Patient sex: M
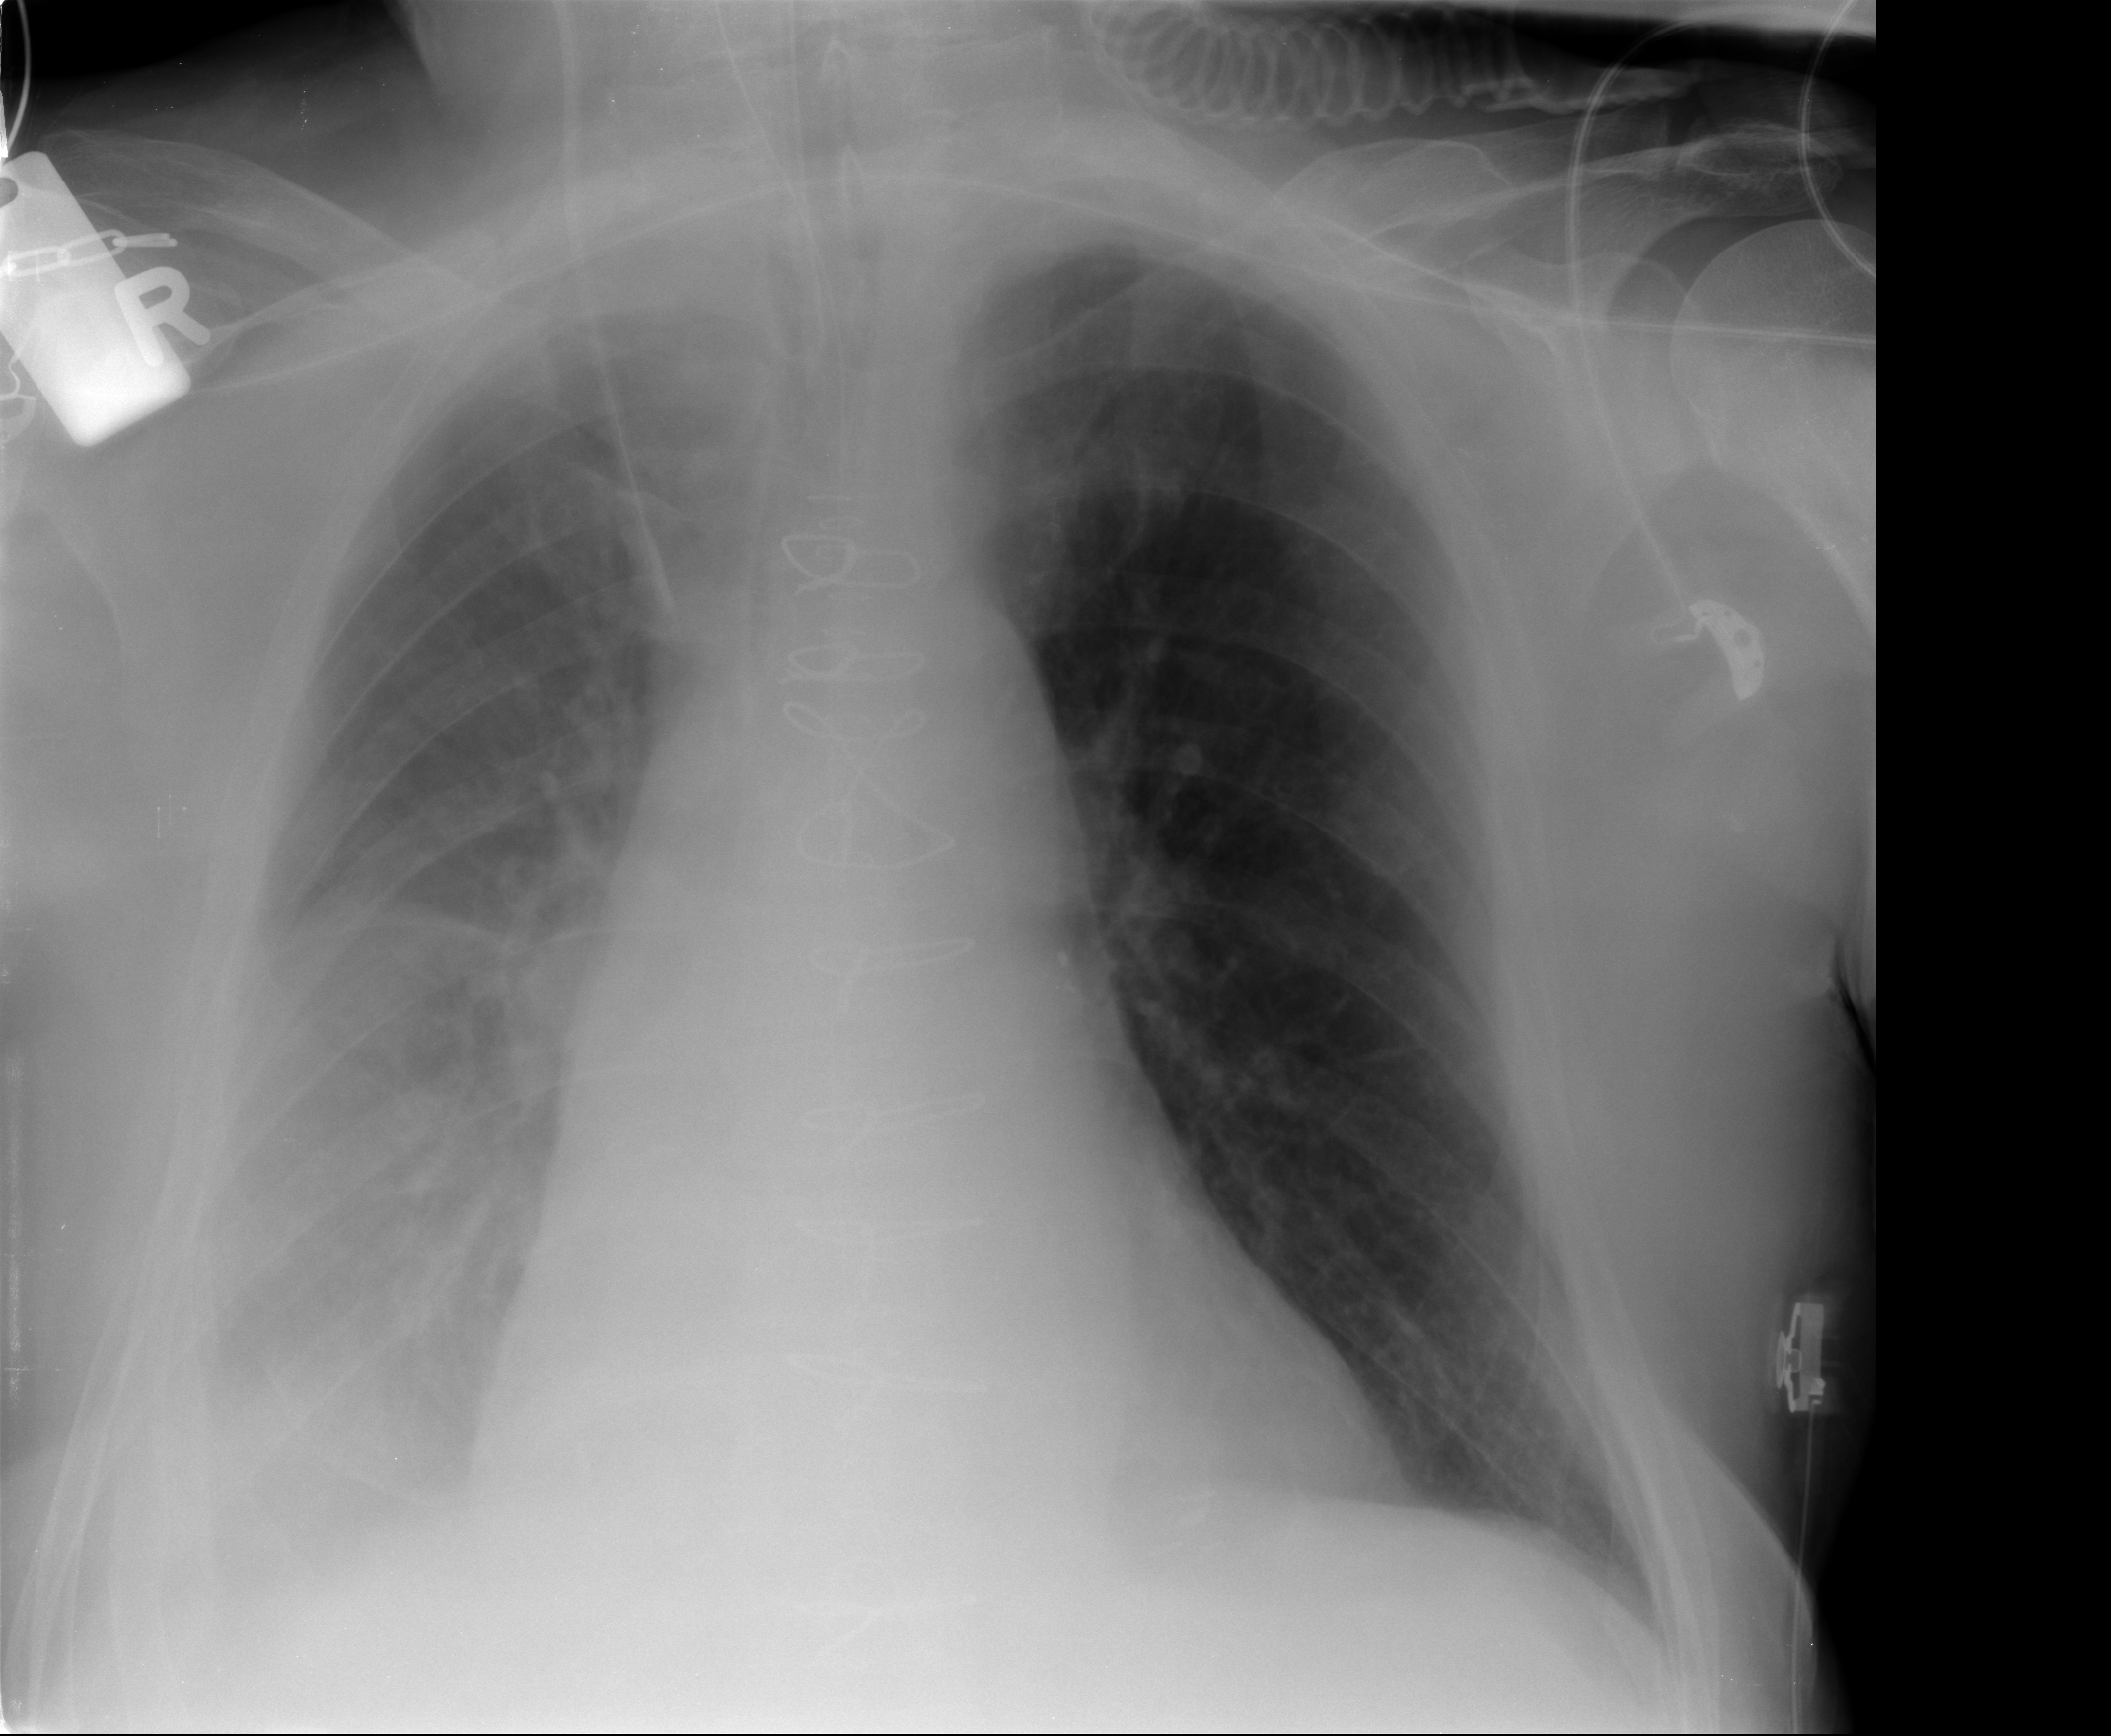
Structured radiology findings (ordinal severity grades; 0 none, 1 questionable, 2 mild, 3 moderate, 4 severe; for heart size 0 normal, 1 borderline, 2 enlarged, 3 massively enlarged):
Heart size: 1
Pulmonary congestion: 1
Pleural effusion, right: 2
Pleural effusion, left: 0
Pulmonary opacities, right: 2
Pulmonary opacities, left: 0
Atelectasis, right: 2
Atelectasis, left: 0